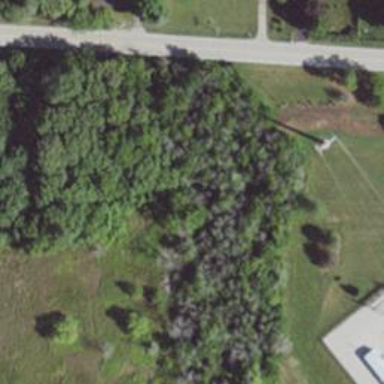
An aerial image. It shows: Disc golf hole.